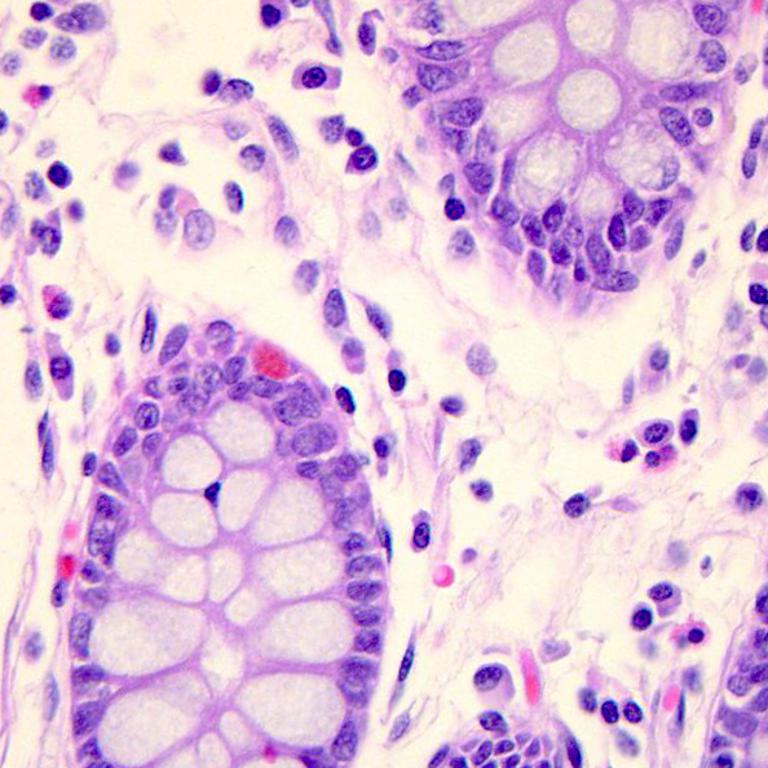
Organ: colon
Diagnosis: benign